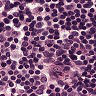
Metastatic tissue present: no